Question: I have a triangle, knowing lenghts of two sides (see picture) and need to know an angle shown in the picture (red are known, the blue angle is what I need to count)

I found out, that Math.Tan gets me the angle expressed in radians, so when I tried to do this:
'''
alpha = Math.Tan((CA/AB));
'''
I always get 0 as a result.
My question is - how can i get this angle, knowing only these two sides?
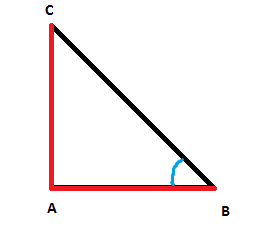
Answer: Try:
'''
double alpha = Math.Atan2(CA, AB)
'''
Make sure the result, 'alpha', and other variable are 'double'